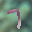
Label: 7